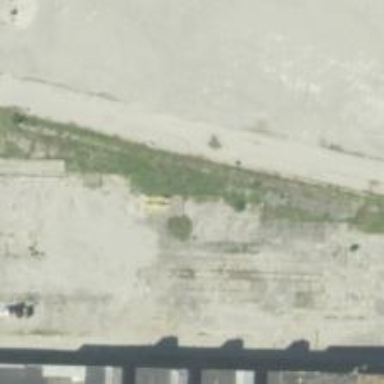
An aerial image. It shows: Abandoned railway.